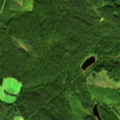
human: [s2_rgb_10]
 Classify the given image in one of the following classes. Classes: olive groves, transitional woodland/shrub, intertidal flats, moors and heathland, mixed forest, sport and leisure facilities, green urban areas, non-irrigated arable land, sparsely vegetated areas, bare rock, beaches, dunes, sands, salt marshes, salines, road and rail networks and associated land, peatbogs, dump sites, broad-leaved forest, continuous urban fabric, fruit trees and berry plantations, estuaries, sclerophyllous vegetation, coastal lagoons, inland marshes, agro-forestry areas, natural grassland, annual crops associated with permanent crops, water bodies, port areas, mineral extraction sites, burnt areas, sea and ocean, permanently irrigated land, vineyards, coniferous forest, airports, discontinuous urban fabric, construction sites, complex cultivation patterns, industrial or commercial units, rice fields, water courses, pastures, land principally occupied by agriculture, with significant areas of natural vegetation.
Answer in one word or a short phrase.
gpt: coniferous forest, mixed forest